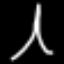
Label: The Eiffel Tower